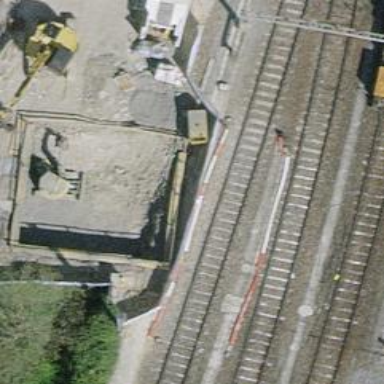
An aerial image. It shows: Railway buffer stop.